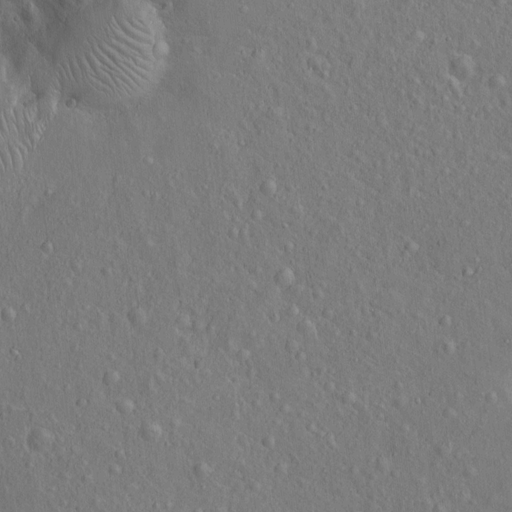
Classes present: Background, Cone